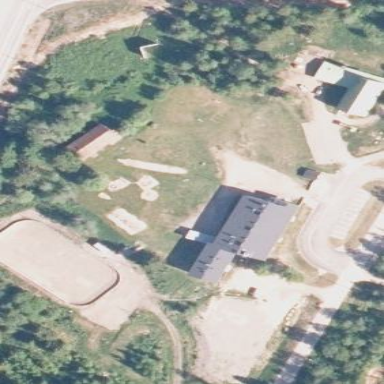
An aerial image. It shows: Playground area for leisure activities on the land.